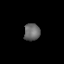
Tissue: lung
Cell type: Epithelial cells
Senescence score: 0.136
Nuclear area (px): 268
Mean DAPI intensity: 106.623